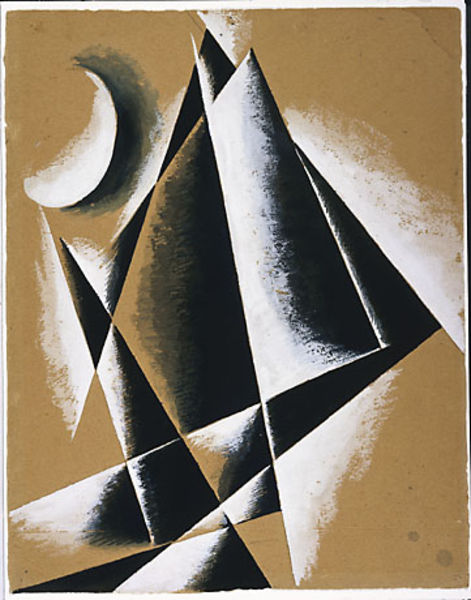
Titel: Construction with White Crescent, Construction with White Crescent
Künstler: Liubov’ Sergeevna Popova
Standort: Amherst (Massachusetts, USA)
Institution: Mead Art Museum, Amherst College
Schlagwörter: beige, white, window, black, gouache, grey, painting, brown, orange, water, drawing, paper, black and white, shadow, line, glass, abstract, peach, square, board, pastel, geometric, moon, kandinski, lines, shapes, chalk, charcoal, shade, shadows, cubism, paint, contrast, tan, round, crescent, angle, miro, poop, shape, pointed, sharp, spots, triangle, triangles, ruler, corner, straight, papere, edge, acrylic, blend, definition, stain, cardboard, neutral, smear, pez, bizar, symetrical